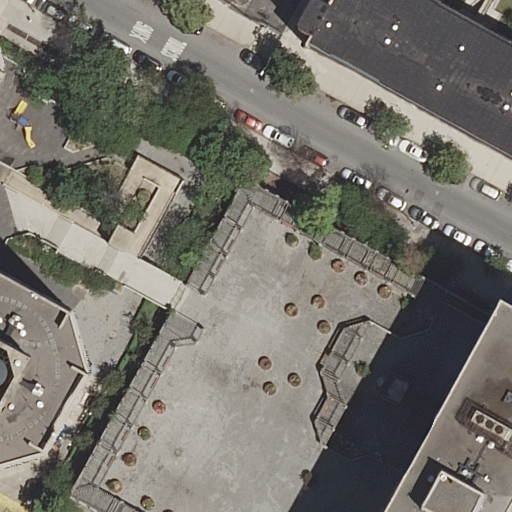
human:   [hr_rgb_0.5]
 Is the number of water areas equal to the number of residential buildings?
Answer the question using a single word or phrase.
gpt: no

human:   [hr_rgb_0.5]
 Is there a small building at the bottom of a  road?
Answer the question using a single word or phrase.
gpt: no

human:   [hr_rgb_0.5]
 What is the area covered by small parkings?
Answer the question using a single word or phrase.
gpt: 0m2

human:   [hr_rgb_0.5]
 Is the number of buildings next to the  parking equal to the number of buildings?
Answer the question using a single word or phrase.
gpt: yes

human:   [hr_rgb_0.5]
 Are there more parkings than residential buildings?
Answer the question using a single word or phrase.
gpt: no

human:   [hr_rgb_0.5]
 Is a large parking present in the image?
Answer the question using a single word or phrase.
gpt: yes

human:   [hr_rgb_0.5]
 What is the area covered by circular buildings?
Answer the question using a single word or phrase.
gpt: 0m2

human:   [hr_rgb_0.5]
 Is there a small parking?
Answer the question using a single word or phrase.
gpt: no

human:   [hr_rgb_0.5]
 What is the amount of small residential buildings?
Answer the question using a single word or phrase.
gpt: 1

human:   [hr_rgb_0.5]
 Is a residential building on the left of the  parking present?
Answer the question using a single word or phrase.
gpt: yes

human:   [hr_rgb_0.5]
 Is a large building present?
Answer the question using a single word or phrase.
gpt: yes

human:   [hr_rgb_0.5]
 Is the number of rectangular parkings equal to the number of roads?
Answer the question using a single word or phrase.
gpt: no

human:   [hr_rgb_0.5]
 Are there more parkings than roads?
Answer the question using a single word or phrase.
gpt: no

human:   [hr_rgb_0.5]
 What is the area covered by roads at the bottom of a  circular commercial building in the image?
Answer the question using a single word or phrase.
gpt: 0m2

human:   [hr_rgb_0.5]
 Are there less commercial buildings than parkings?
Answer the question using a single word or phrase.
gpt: yes

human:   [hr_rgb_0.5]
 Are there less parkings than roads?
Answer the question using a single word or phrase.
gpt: yes

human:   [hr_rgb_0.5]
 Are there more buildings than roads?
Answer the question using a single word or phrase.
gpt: yes

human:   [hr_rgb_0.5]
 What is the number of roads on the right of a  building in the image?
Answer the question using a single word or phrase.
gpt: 2

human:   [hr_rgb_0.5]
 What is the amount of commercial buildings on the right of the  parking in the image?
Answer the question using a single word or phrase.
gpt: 0

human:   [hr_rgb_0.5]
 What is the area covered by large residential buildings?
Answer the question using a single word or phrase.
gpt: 3714m2

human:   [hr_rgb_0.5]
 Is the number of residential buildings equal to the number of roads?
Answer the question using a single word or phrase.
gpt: no

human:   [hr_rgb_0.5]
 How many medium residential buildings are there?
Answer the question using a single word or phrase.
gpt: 0

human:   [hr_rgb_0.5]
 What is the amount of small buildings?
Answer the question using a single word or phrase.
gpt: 1

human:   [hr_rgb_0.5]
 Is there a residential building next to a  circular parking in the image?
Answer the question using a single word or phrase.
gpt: no

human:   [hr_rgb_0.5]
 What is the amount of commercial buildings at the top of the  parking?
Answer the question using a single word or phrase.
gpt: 0

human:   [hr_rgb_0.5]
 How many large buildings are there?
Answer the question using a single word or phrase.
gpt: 4

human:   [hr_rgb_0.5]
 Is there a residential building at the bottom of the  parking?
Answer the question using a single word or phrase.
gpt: yes

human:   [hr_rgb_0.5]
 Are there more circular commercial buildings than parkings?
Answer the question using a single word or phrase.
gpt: no

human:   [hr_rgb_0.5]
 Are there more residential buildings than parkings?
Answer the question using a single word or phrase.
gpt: yes

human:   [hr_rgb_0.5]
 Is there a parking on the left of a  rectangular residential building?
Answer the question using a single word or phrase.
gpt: no

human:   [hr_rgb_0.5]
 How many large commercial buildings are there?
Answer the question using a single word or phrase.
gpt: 0

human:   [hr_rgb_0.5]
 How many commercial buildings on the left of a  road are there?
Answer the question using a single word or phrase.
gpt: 0

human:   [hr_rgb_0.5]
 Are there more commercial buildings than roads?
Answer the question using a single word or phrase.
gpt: no

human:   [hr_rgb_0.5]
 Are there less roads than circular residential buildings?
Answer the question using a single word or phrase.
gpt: no

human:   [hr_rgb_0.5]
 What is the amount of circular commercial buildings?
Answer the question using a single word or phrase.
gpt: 0

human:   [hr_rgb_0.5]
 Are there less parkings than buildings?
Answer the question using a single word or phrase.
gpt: yes